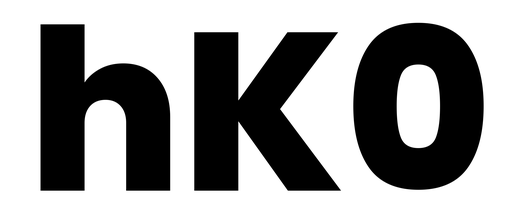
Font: Poppins-ExtraBold